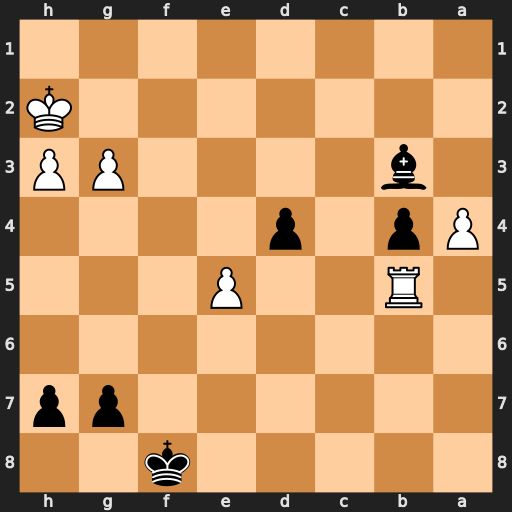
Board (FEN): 5k2/6pp/8/1R2P3/Pp1p4/1b4PP/7K/8
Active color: b
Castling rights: -
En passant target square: -
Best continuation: d3 Rb8+ Ke7 Rxb4 d2 Rxb3 d1=Q